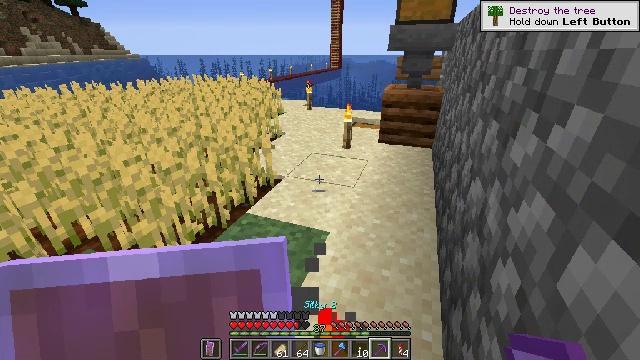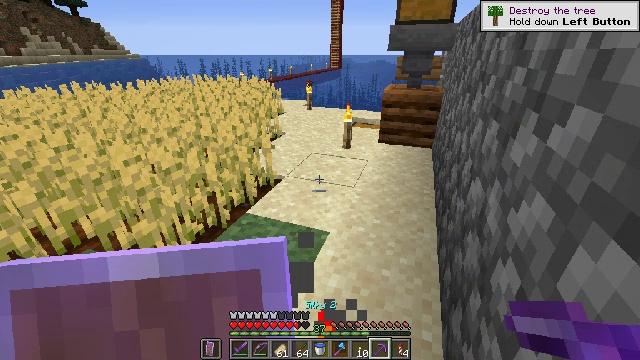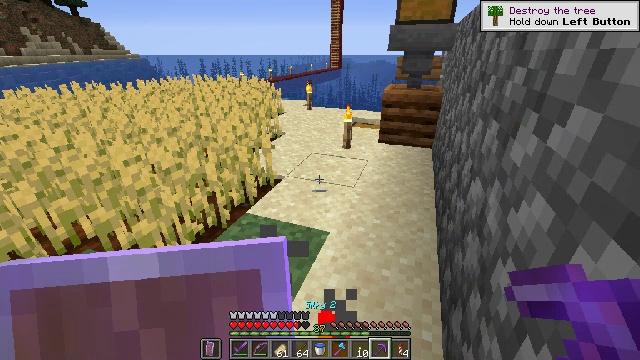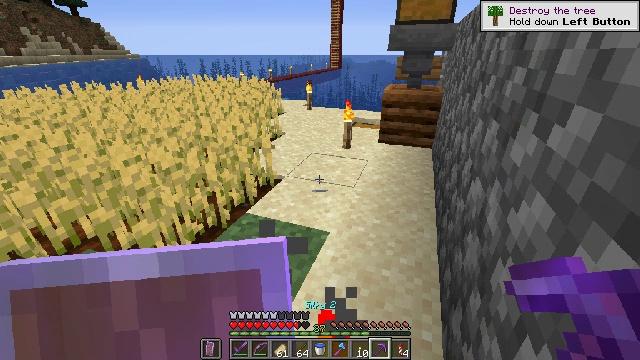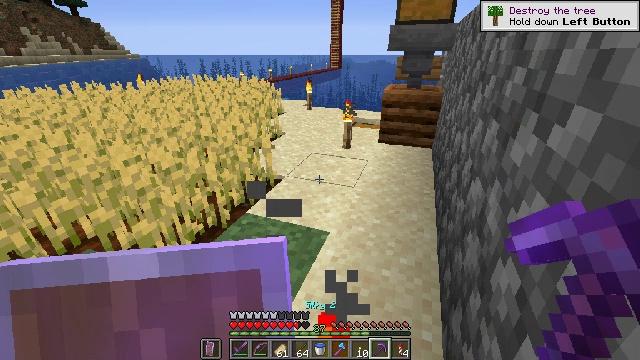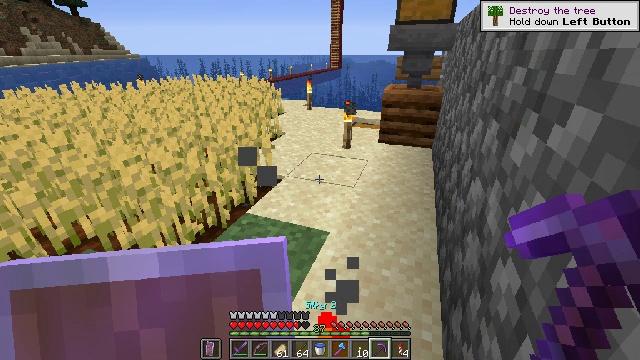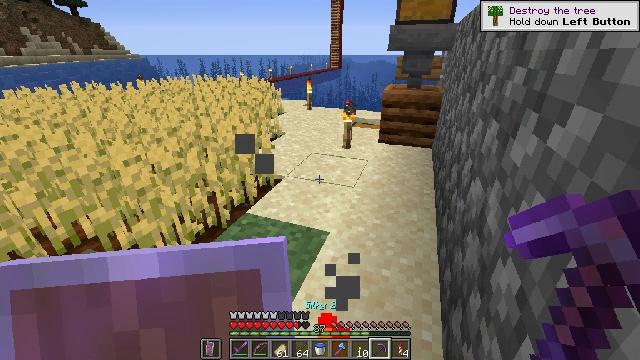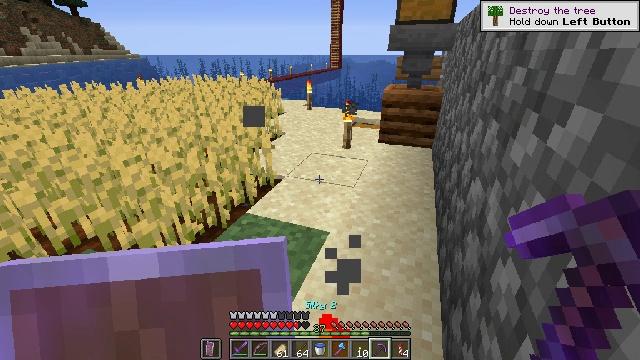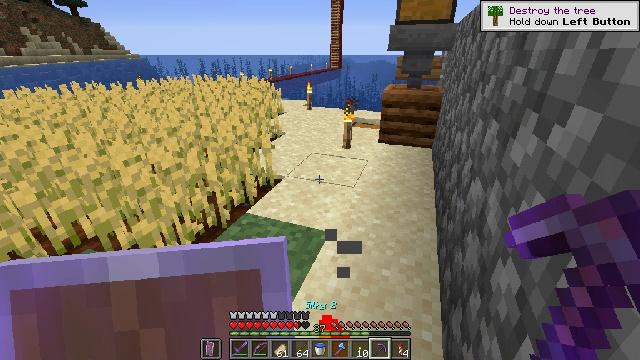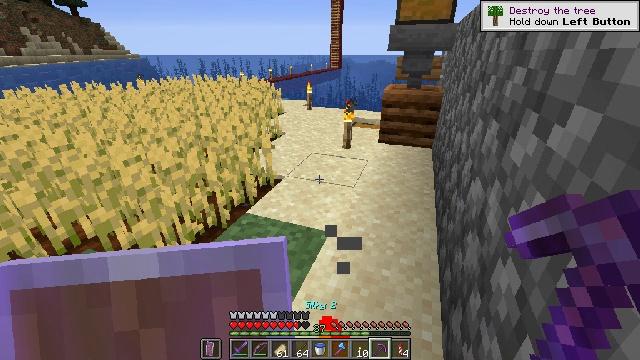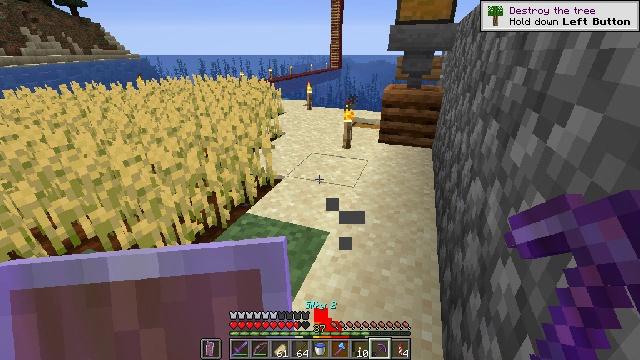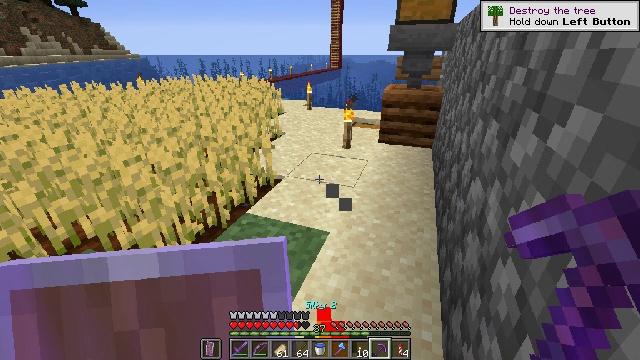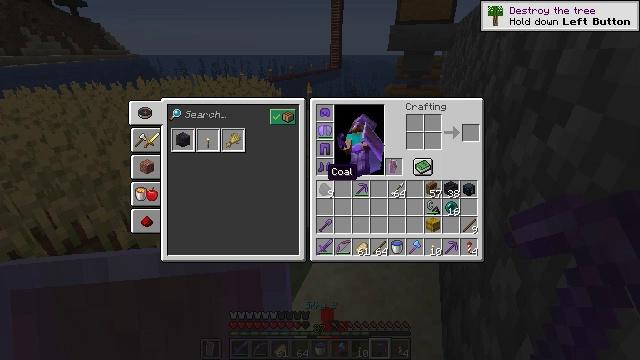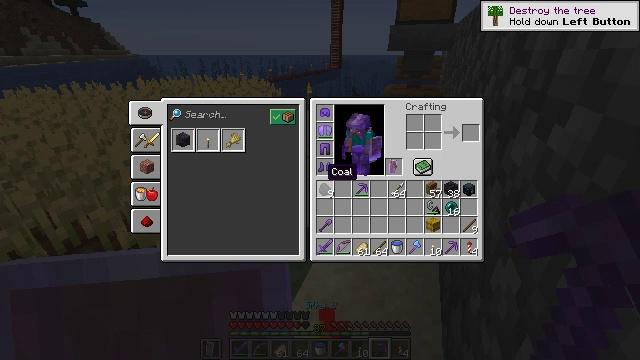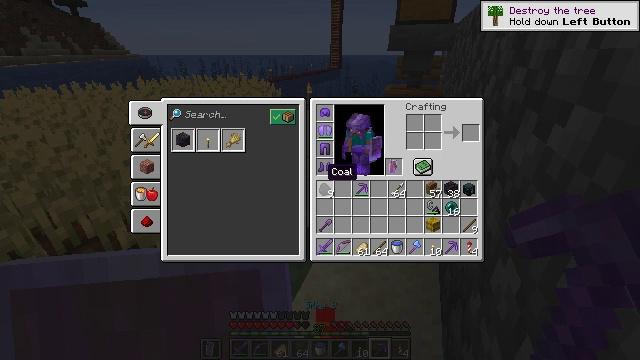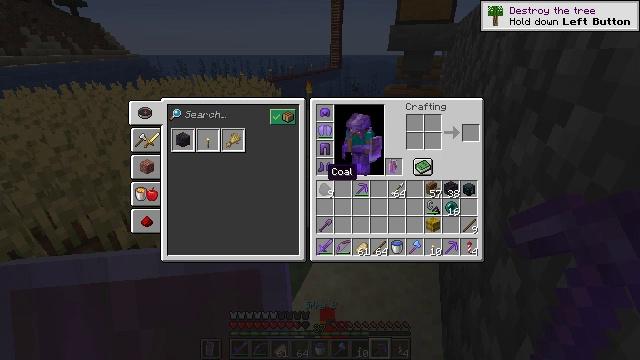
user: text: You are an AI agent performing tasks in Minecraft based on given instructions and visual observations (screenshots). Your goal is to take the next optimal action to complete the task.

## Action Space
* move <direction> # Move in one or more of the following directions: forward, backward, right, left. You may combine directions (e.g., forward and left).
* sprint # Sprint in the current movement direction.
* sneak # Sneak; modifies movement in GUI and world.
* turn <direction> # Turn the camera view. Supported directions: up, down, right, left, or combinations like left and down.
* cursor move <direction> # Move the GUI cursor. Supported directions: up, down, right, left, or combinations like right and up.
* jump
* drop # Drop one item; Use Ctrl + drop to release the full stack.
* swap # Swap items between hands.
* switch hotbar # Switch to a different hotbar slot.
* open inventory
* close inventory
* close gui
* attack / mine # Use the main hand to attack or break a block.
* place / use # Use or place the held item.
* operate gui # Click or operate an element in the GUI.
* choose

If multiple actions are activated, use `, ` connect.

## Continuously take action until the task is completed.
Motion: motion action
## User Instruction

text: Gather wheat by left-clicking on it.
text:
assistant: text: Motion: no_op
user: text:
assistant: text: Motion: no_op
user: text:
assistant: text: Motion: no_op
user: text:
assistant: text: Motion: no_op
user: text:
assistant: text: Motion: no_op
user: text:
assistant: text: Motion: no_op
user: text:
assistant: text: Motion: no_op
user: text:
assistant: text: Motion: no_op
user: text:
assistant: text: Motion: no_op
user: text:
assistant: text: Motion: no_op
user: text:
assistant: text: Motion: no_op
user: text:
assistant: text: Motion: open inventory
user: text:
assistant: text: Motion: open inventory
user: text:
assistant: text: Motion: open inventory
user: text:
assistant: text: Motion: open inventory
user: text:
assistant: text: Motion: no_op
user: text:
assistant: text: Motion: no_op
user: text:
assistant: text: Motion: turn right
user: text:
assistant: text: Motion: turn right and down
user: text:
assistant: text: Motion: turn right and down
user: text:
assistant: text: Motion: no_op
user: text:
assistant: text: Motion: turn right
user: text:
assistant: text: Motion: no_op
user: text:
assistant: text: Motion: no_op
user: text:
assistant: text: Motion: no_op
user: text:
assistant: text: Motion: no_op
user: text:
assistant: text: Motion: turn right
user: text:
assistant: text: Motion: no_op
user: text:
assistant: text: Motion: no_op
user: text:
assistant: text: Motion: sneak